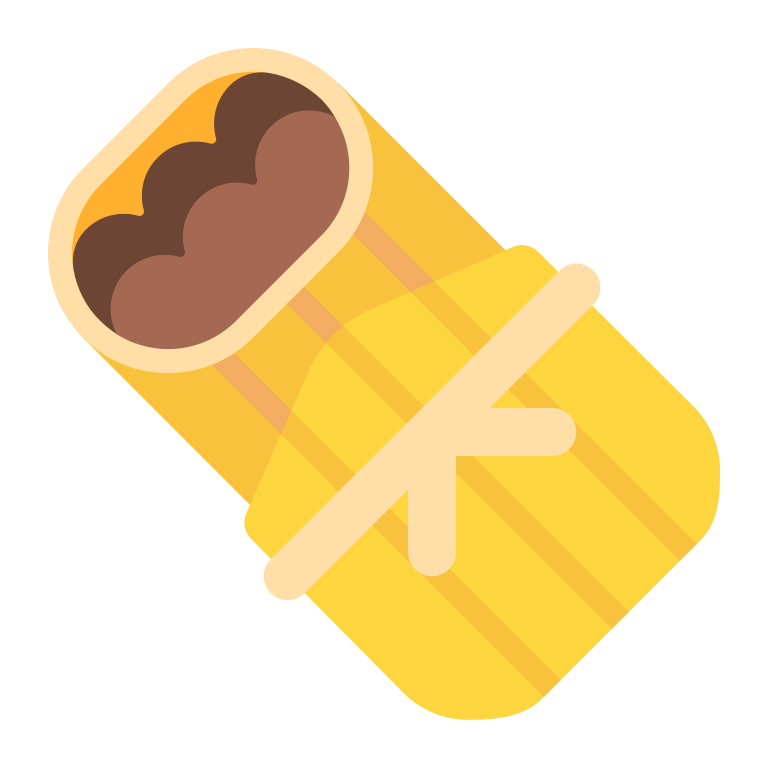
tamale flat